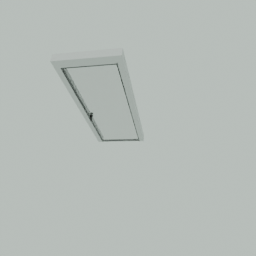
Label: architecture